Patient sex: M
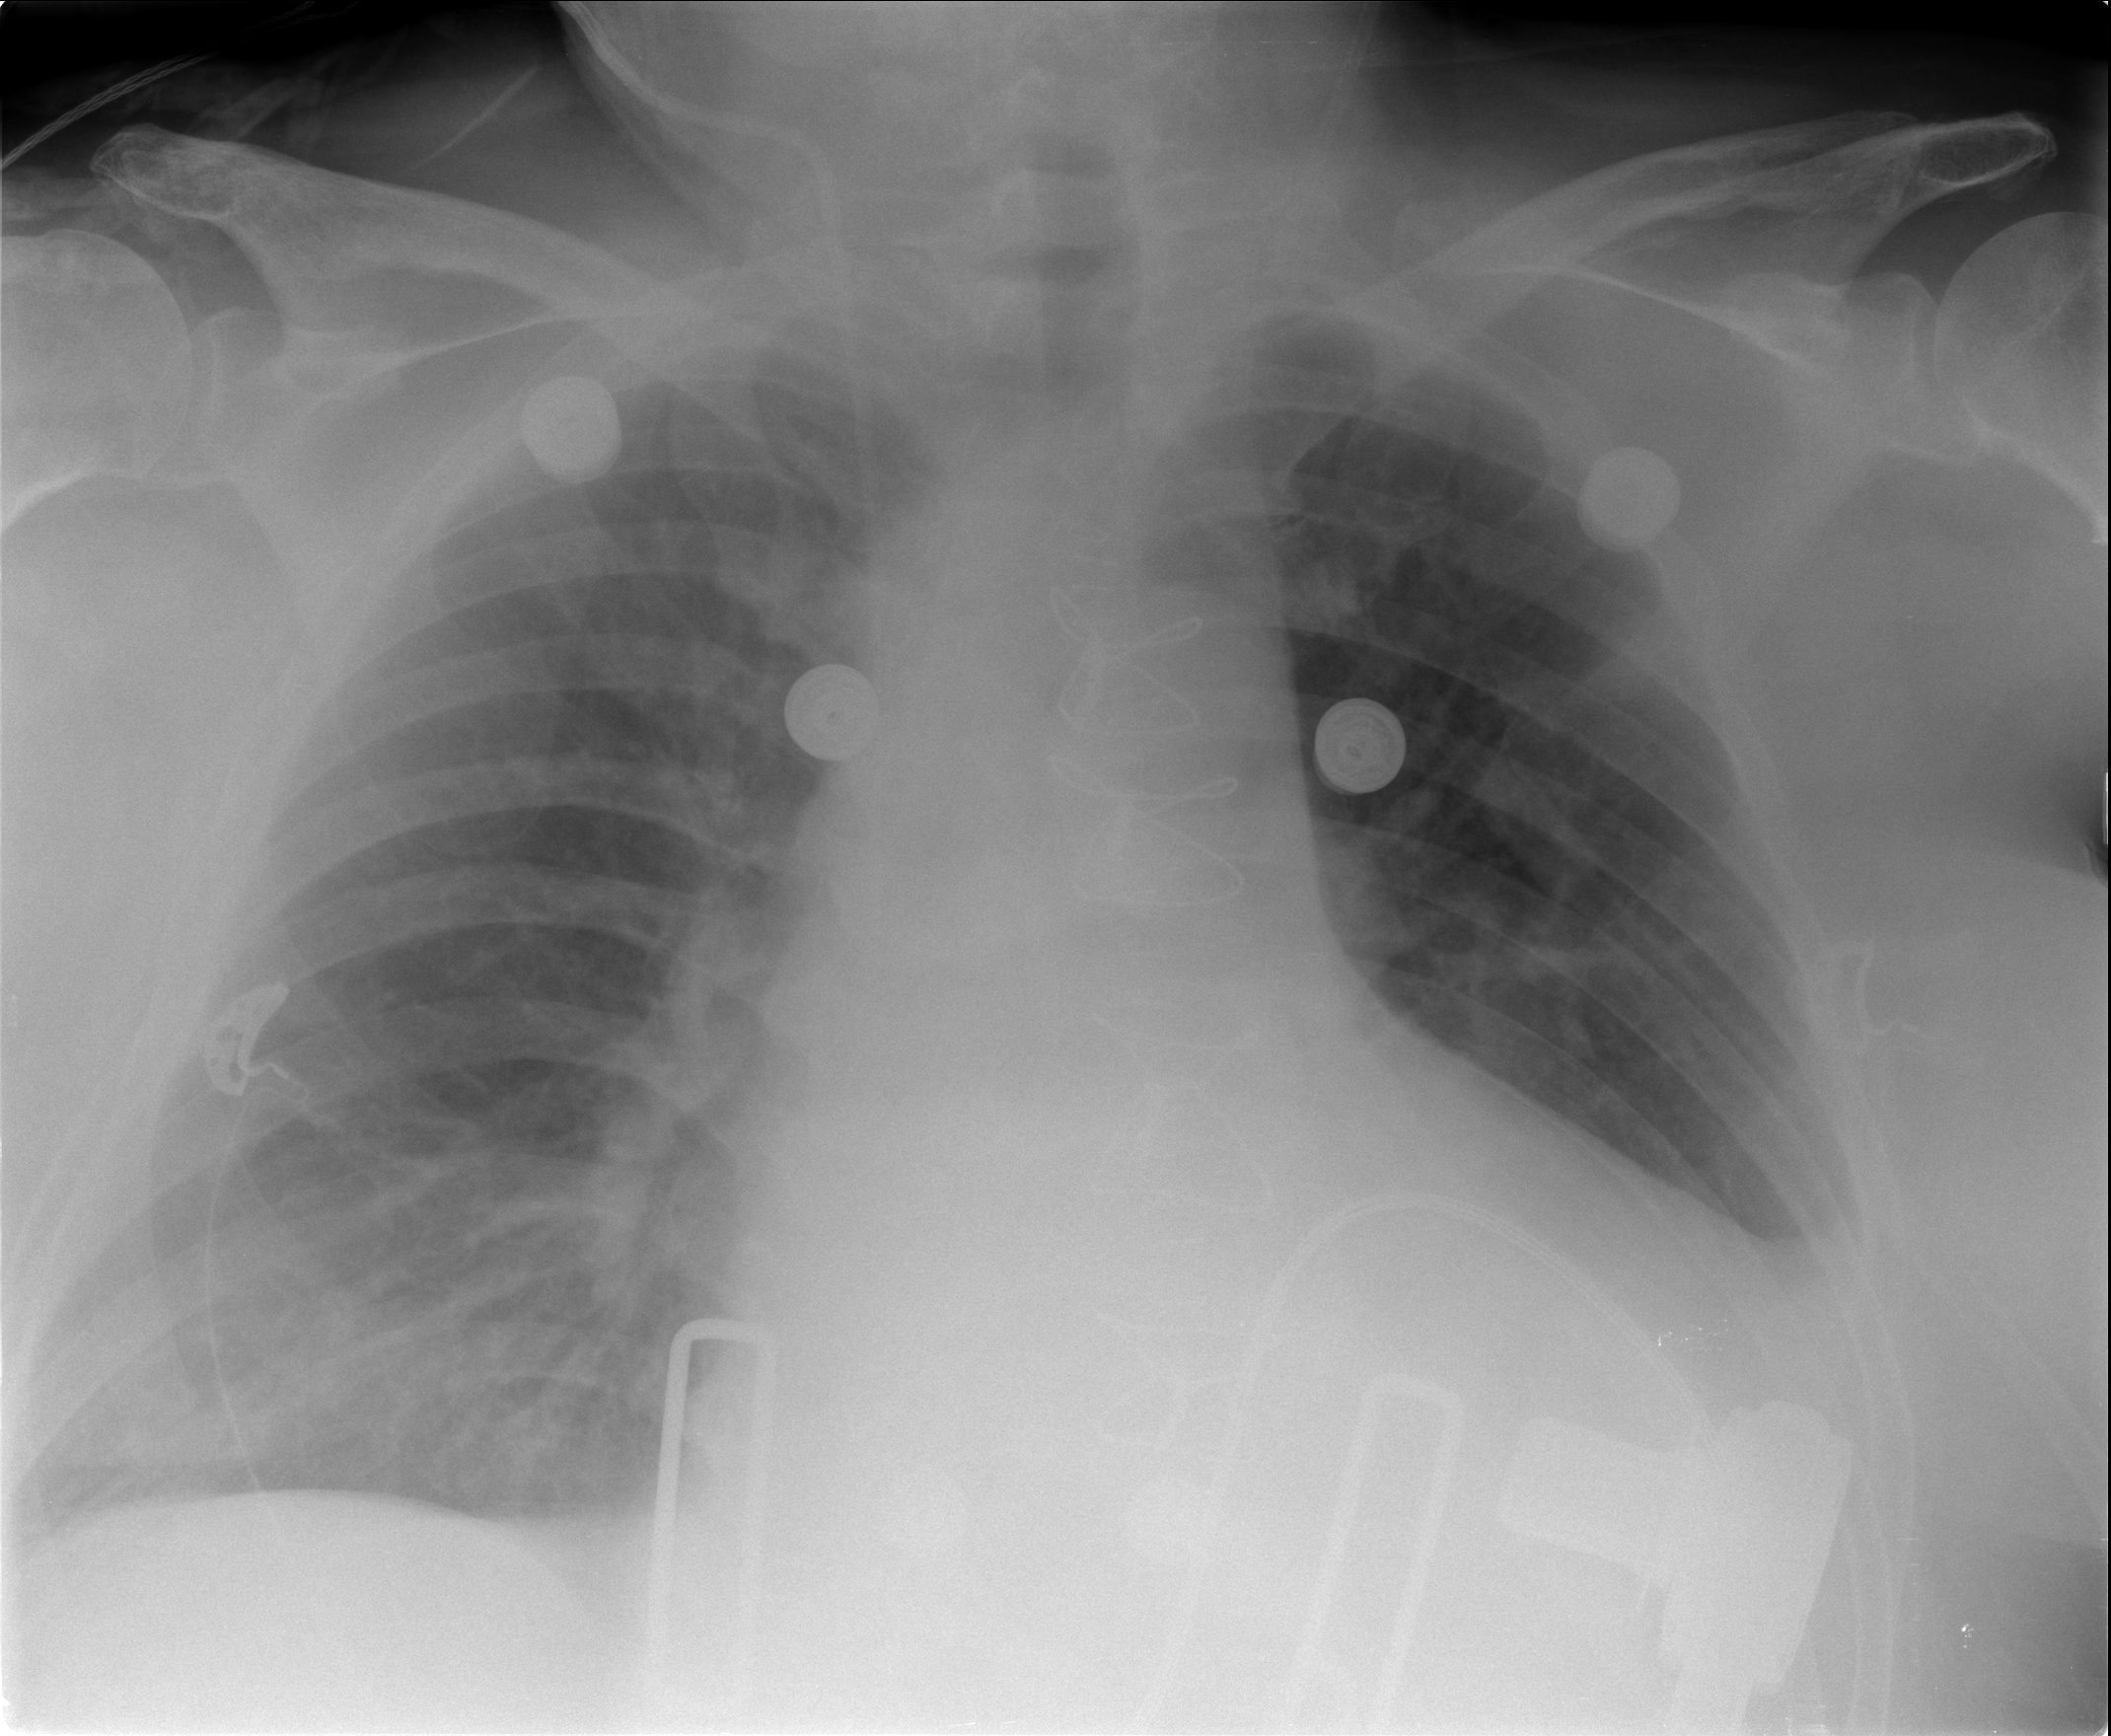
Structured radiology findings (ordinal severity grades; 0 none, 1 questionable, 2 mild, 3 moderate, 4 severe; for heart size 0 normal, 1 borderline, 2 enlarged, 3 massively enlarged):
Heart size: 2
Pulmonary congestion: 2
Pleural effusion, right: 0
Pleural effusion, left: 2
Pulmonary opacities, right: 2
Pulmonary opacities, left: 2
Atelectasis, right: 2
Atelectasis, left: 2